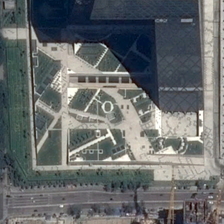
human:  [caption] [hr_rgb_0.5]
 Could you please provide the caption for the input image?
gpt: a square is near a large building and two roads with green trees in one side .

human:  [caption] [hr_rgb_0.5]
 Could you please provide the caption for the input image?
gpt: the square surrounded by trees is divided into many parts .

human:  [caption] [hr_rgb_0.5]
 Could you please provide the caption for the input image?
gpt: a square is near a large building and two roads with green trees in one side .

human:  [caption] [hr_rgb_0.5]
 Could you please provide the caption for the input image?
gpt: many vehicles on the road in the the stream never stops flowing .

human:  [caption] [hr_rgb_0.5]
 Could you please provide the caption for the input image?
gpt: the square surrounded by trees is divided into many parts .